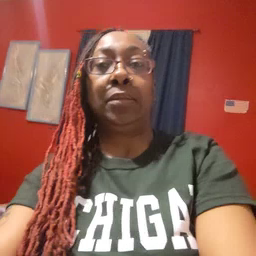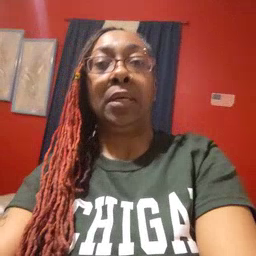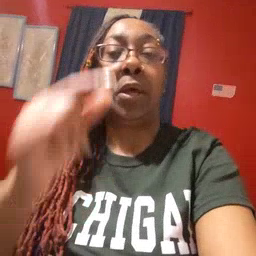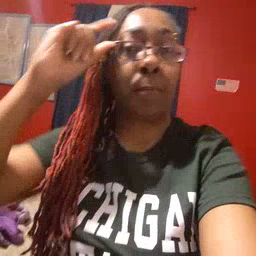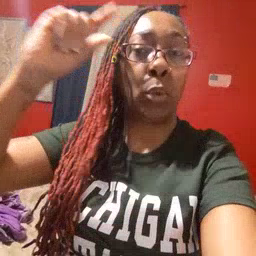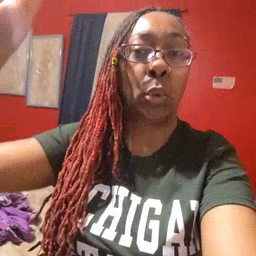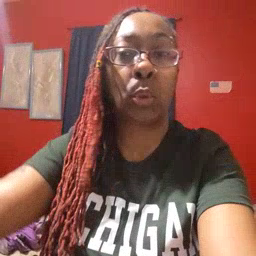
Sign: moon